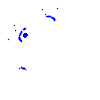
Particle: pion